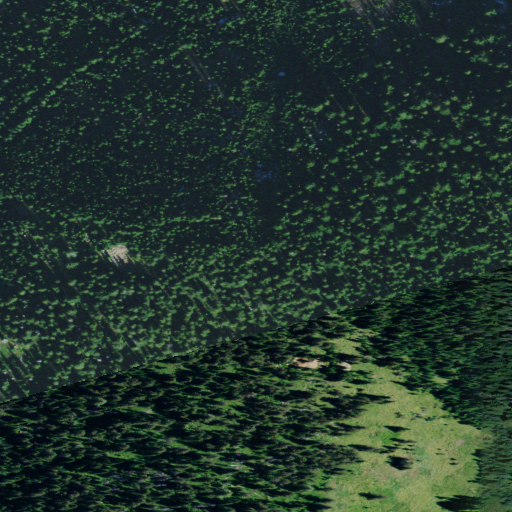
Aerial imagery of mountain in Montana named Bald Mountain containing evergreen forest and shrub